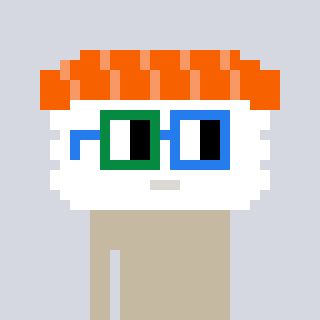
a pixel art character with square green and blue glasses, a nigiri-shaped head and a green-colored body on a cool background